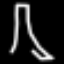
Label: The Eiffel Tower